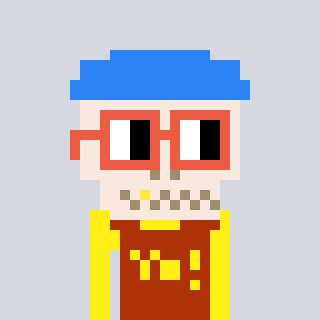
a pixel art character with square orange glasses, a skeleton-hat-shaped head and a hotbrown-colored body on a cool background